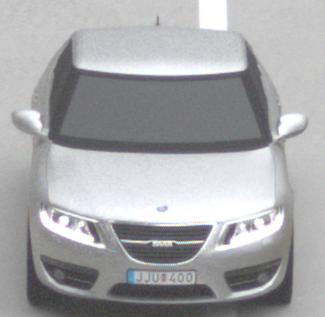
Make: Saab
Model: 5-Sep
Detailed model: 9-5 1.6T
Model produced from: 2010/06
Model produced until: 2011/12
Doors: 4
Color: white
Road condition: dry road
Daytime: midday
Contrast: low contrast